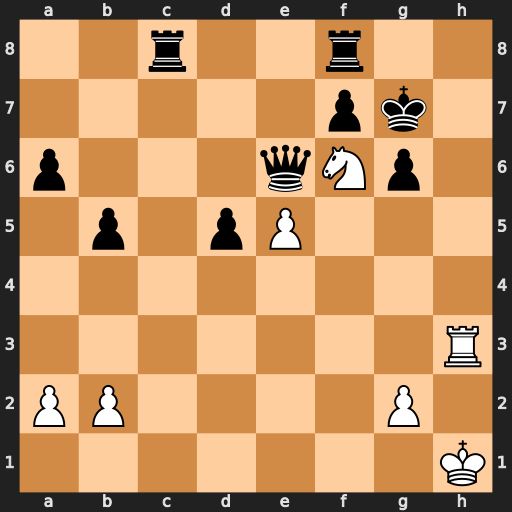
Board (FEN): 2r2r2/5pk1/p3qNp1/1p1pP3/8/7R/PP4P1/7K
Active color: w
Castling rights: -
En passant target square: -
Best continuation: Rh7#